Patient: sex M, age 64
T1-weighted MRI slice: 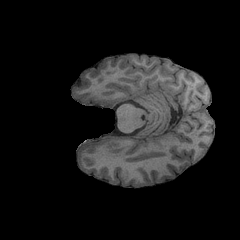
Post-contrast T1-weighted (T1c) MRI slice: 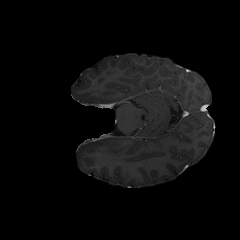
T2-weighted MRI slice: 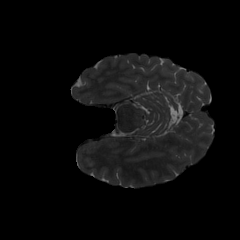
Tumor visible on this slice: no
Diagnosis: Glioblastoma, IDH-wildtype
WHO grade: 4